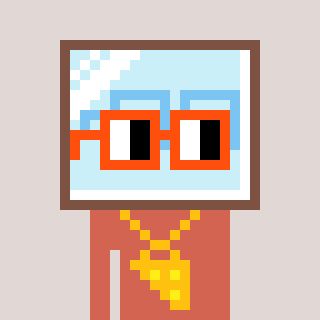
a pixel art character with square orange glasses, a mirror-shaped head and a peachy-colored body on a warm background